Interaction volume radius: 5 \u00c5
Interaction volume height: 25 \u00c5
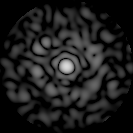
Disorder parameter: 0.8159